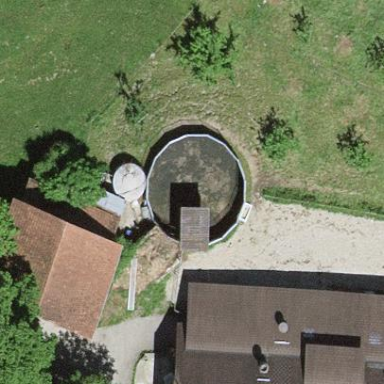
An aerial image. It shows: Storage tank with man-made structure.